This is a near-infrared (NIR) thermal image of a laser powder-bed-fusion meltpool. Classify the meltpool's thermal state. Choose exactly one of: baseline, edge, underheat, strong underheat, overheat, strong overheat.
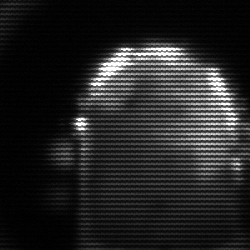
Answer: baseline